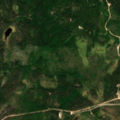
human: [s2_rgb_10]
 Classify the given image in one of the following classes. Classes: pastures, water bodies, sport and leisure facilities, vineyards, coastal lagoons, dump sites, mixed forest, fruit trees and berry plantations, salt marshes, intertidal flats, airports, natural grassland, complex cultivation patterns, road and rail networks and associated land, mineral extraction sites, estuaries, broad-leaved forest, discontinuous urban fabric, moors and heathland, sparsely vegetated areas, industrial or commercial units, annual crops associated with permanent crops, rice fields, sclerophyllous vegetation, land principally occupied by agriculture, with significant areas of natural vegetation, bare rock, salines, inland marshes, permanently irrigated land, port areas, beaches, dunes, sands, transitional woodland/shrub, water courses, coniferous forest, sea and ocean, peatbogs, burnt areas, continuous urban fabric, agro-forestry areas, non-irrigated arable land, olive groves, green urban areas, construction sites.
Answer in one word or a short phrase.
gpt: coniferous forest, mixed forest, transitional woodland/shrub